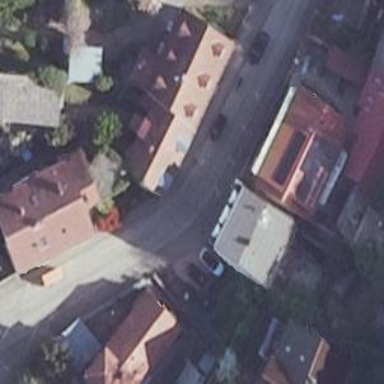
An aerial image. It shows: Residential road.